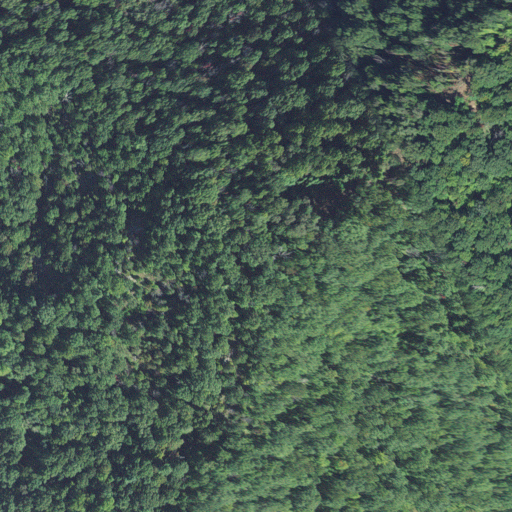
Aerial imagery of mountain in North Carolina named Cedar Knob containing deciduous forest and shrub